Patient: sex F, age 53
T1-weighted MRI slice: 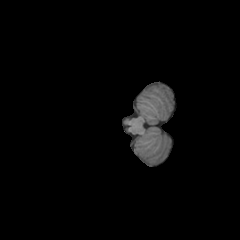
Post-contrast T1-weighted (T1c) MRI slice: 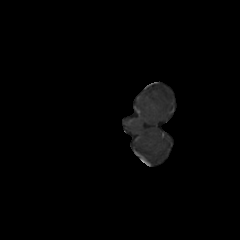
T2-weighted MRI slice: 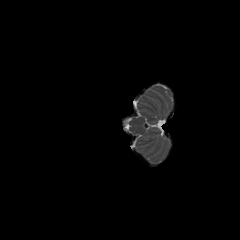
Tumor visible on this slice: no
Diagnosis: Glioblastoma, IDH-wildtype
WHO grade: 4